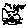
Label: cat